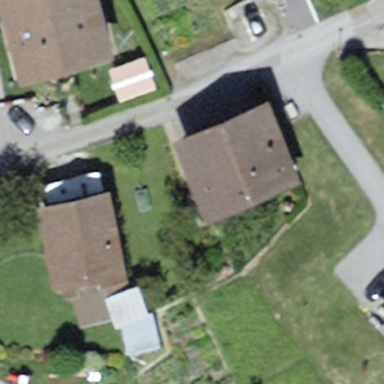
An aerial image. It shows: Simple house.